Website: crate-barrel
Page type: account-selection
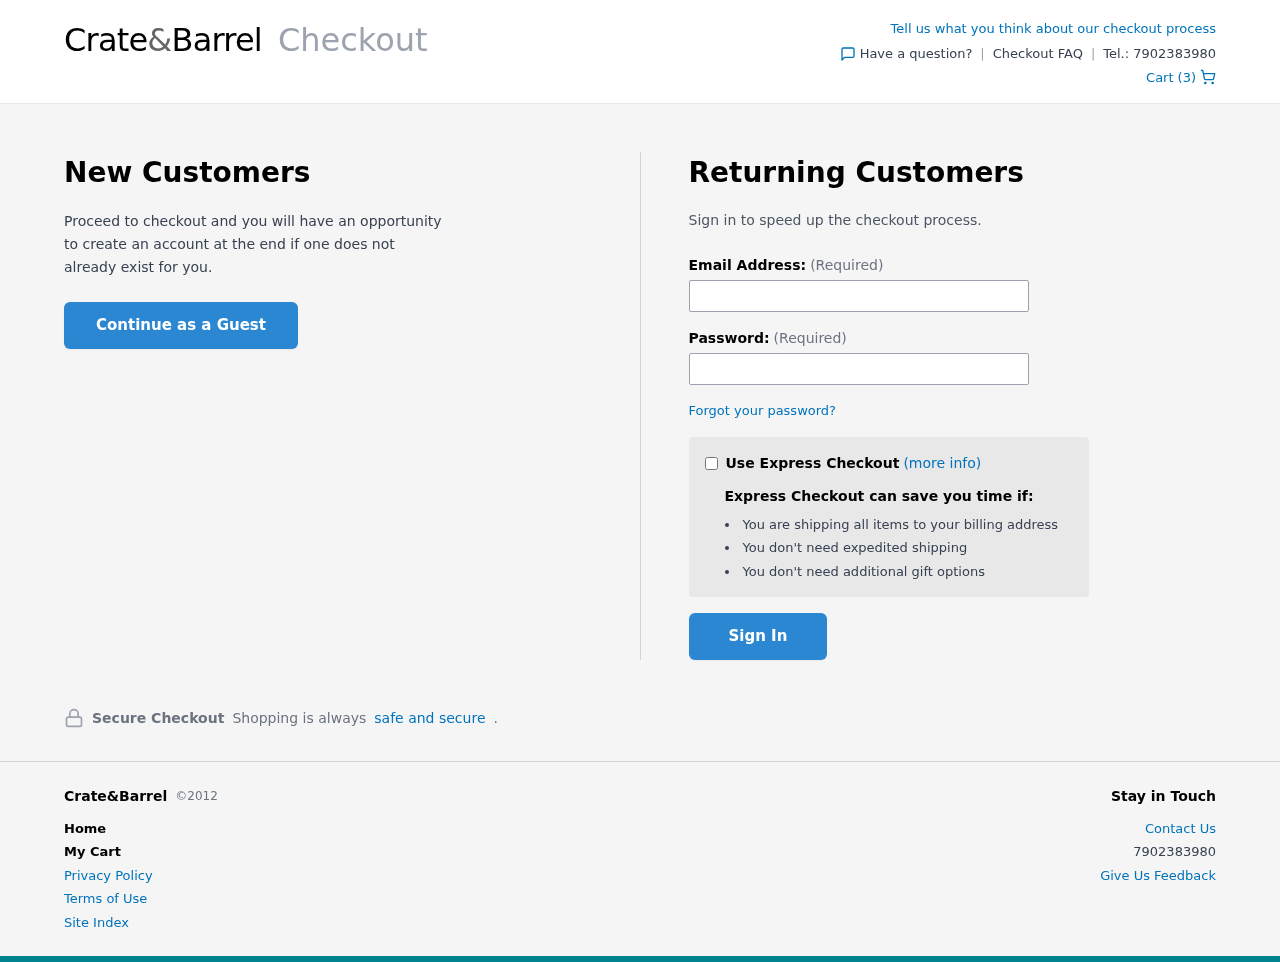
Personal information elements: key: PII_EMAIL
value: brandistanley@yahoo.com
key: PII_PHONE
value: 7902383980
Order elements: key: ORDER_NUM_ITEMS
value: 3